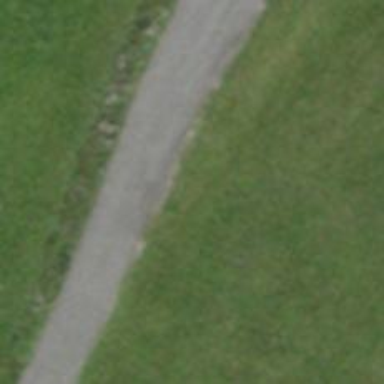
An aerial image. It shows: Track road with grade1 tracktype. There are sidewalks on both sides.